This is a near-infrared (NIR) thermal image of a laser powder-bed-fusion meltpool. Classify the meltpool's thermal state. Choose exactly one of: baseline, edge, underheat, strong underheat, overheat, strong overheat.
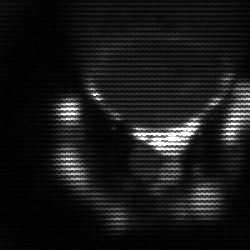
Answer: edge